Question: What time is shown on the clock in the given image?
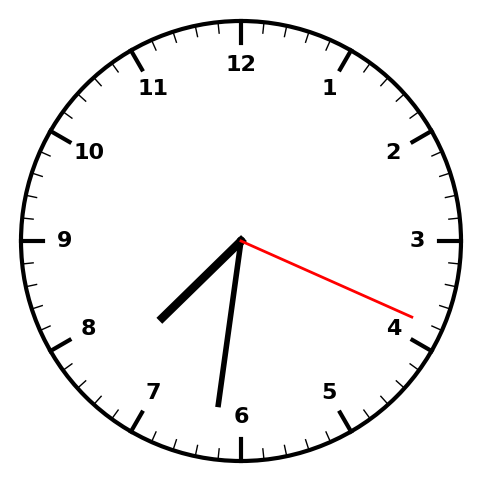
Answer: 07:31:19